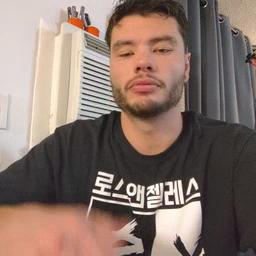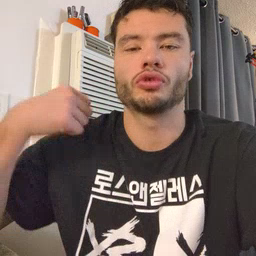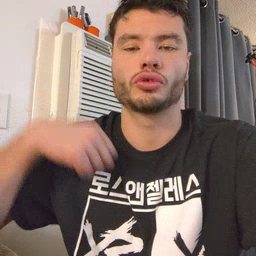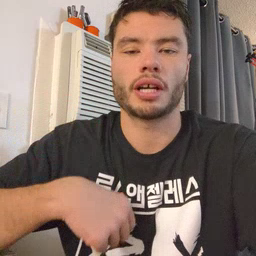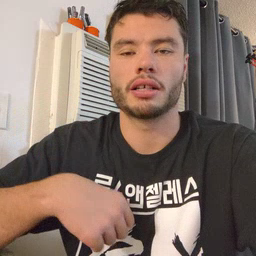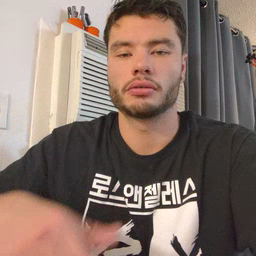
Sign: jacket